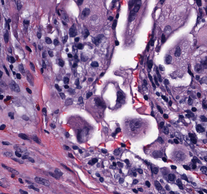
Tumor epithelial tissue: yes
Tumor-associated stroma tissue: yes
Normal tissue: no